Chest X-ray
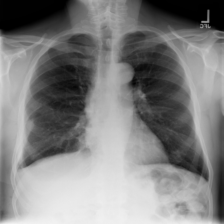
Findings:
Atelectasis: negative
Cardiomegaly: negative
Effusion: negative
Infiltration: negative
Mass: negative
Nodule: negative
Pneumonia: negative
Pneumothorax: positive
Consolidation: negative
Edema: negative
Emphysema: negative
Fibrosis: negative
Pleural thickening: negative
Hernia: negative